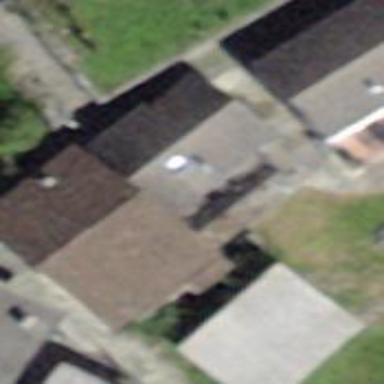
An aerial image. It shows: Detached building.